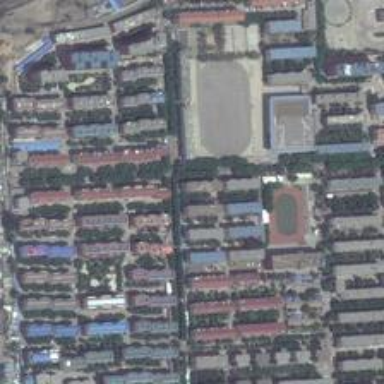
The regular neighbourhood embraces a football field .